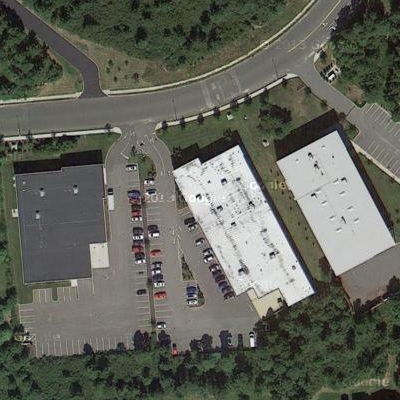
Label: cIndustry